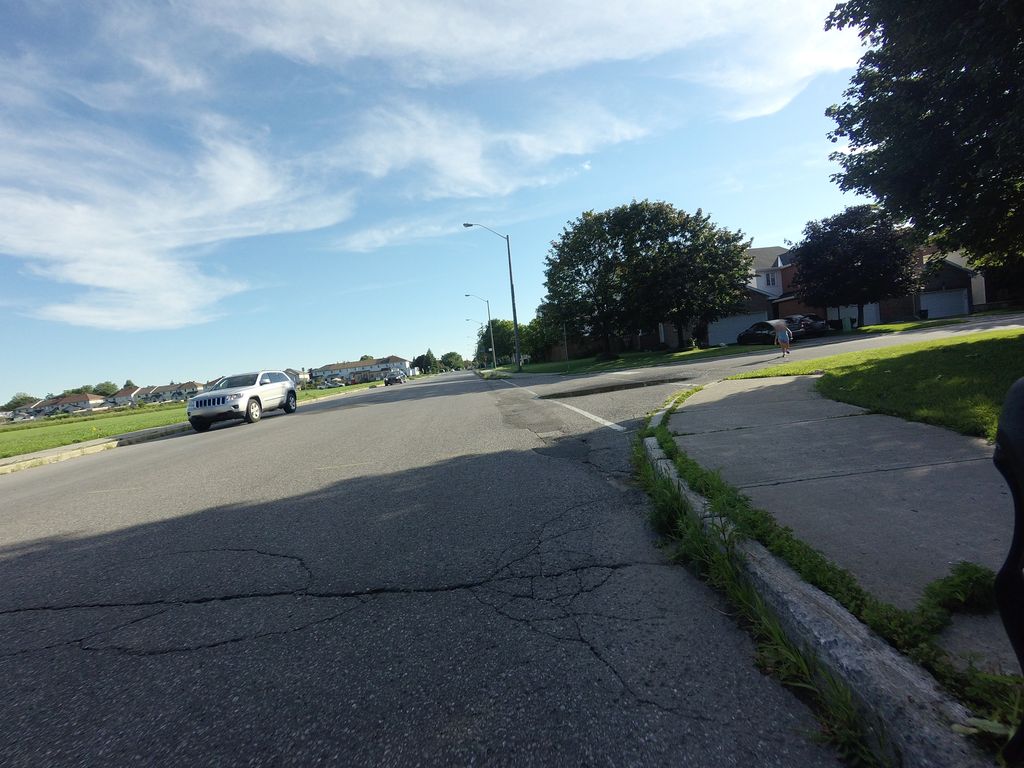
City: ottawa-gatineau